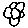
Label: flower